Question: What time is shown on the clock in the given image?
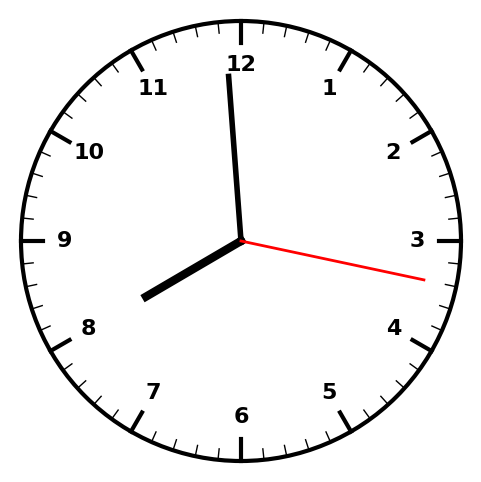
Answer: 07:59:17